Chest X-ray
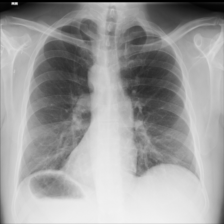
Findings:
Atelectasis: negative
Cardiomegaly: negative
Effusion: negative
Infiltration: negative
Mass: negative
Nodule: negative
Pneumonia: negative
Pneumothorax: negative
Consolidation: negative
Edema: negative
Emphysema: negative
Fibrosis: negative
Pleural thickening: negative
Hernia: negative